Question: Count the number of objects in the diagram.
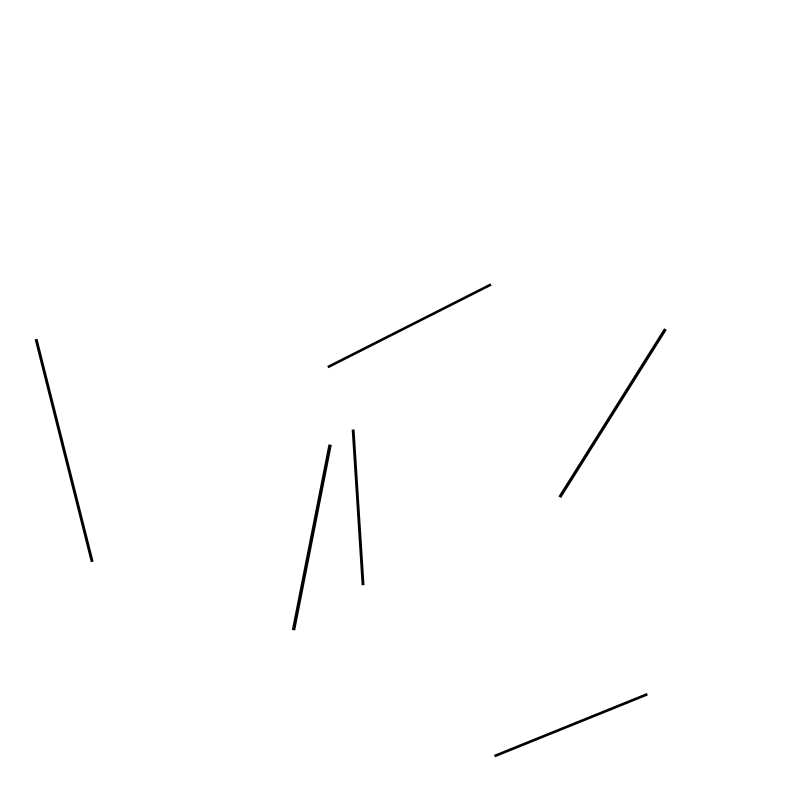
Answer: 6